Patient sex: M
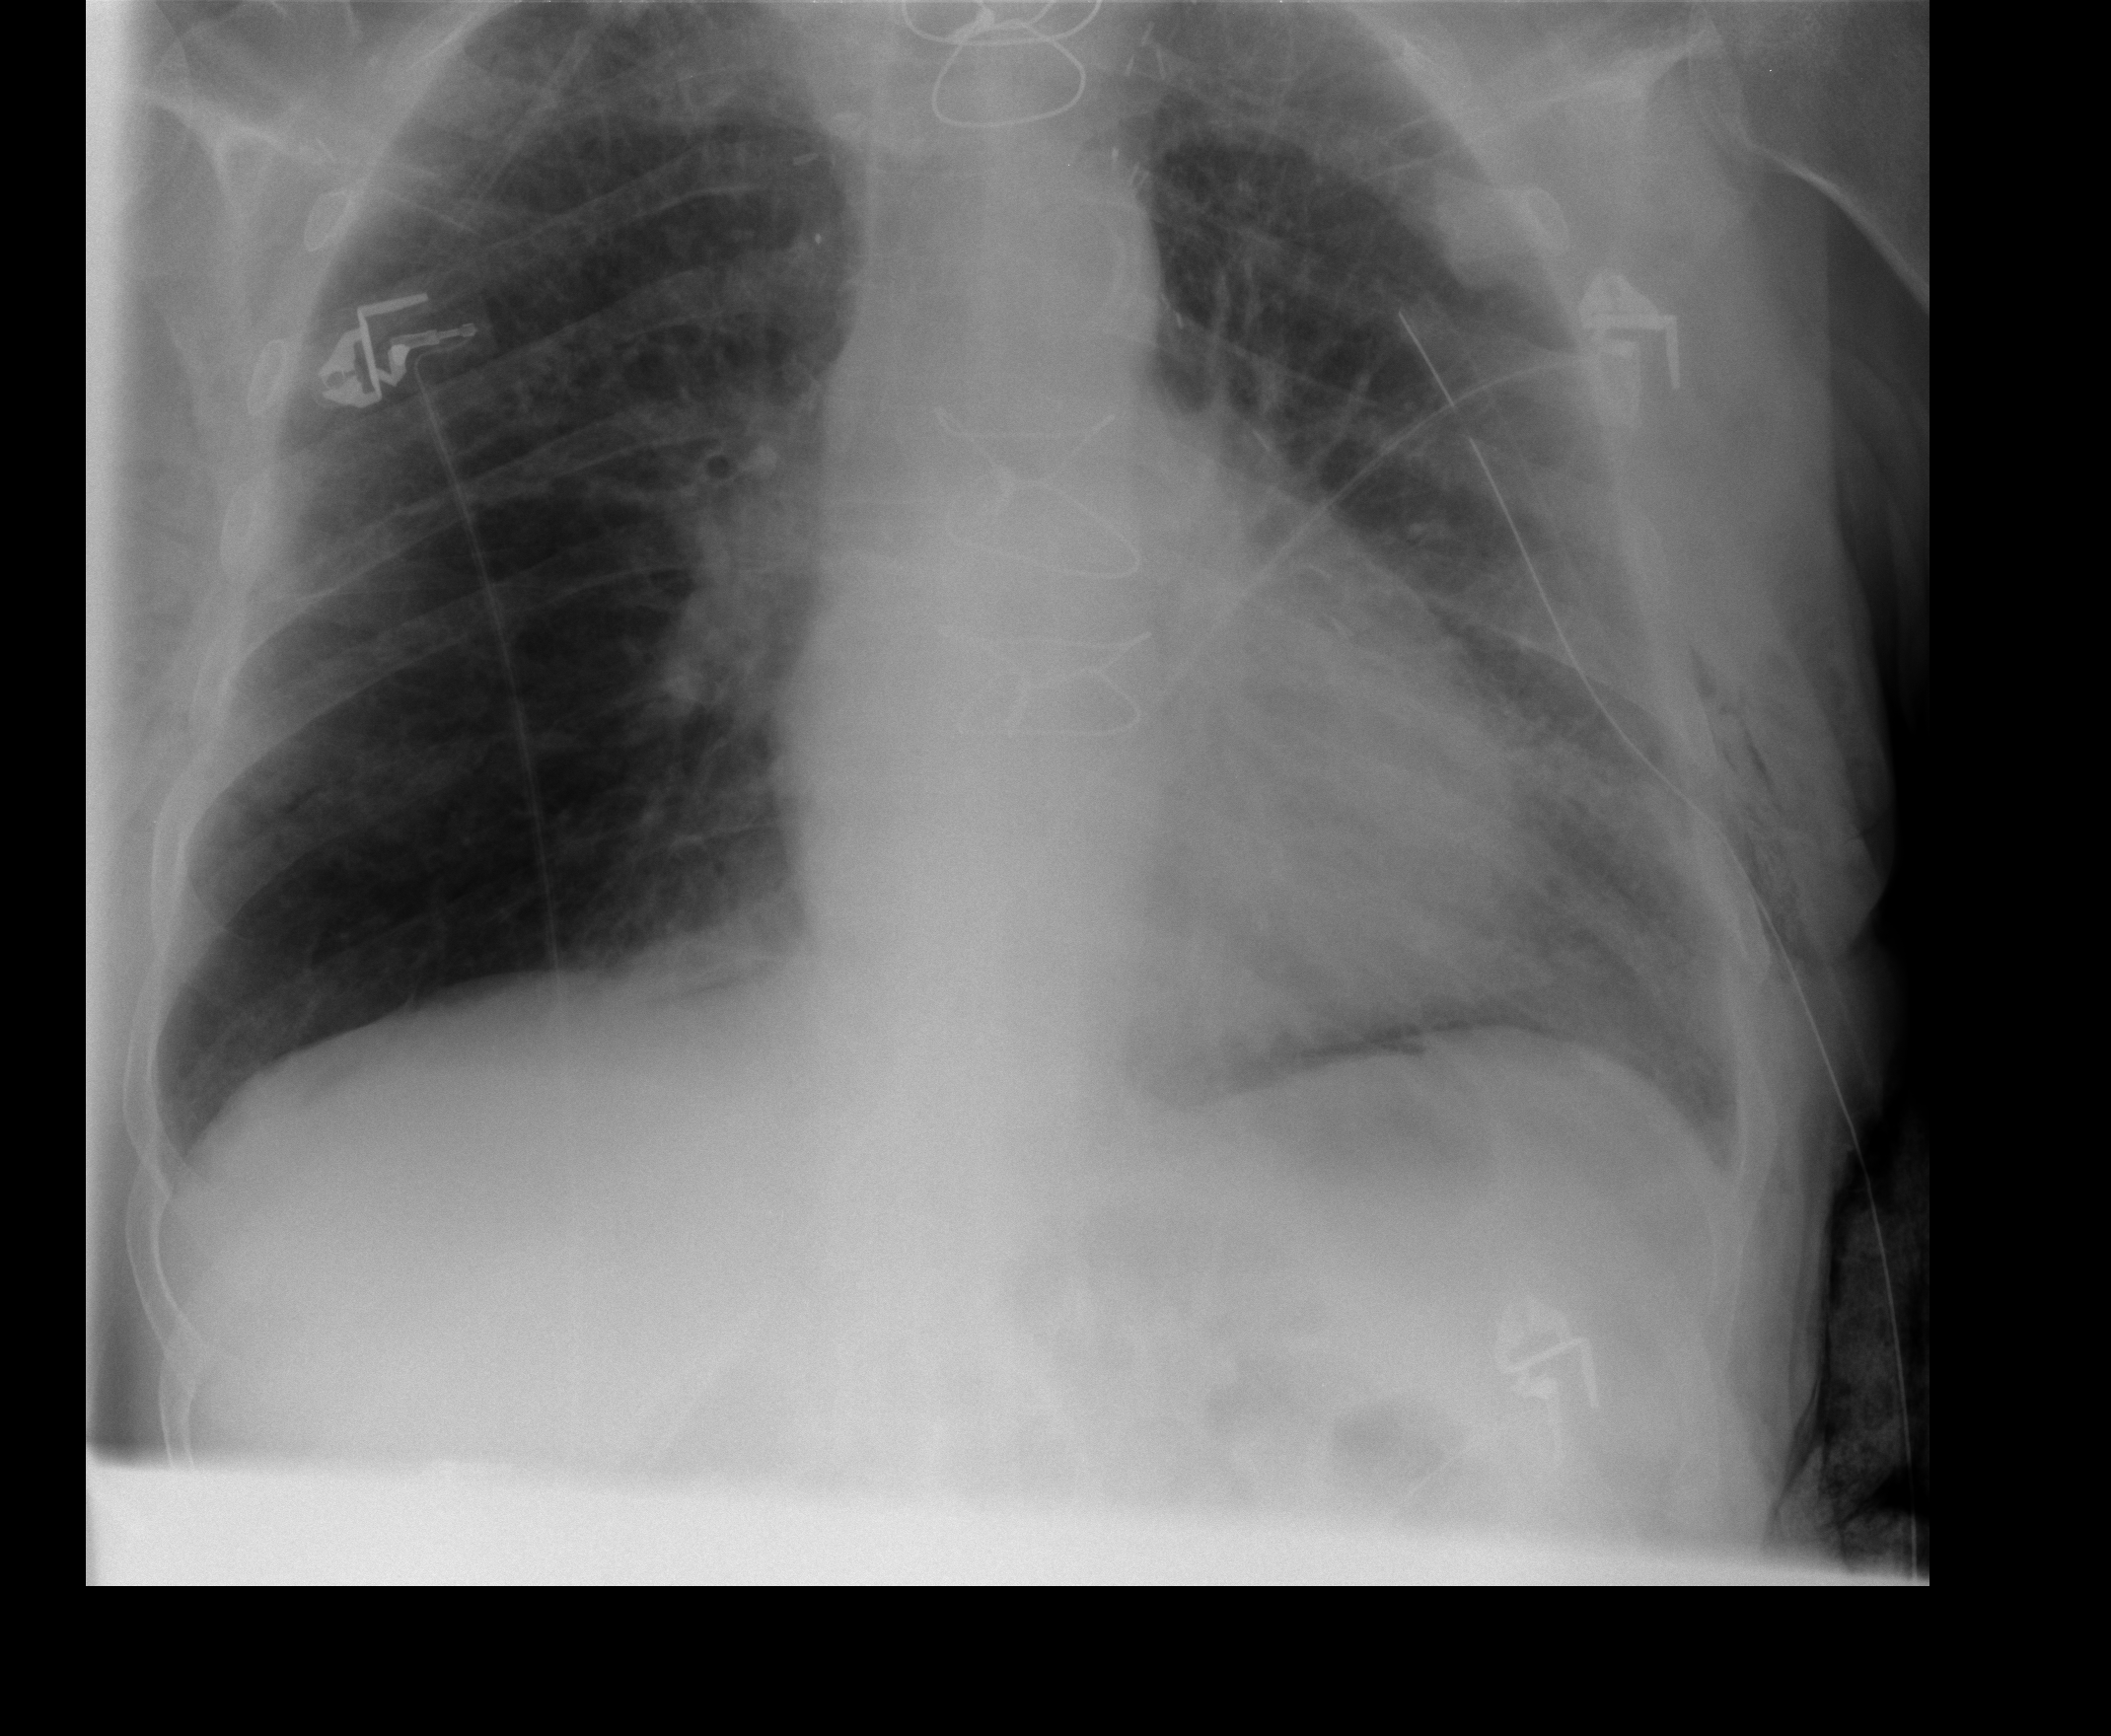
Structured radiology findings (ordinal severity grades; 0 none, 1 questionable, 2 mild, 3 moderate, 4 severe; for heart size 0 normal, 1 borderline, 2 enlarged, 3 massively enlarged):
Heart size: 0
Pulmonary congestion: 0
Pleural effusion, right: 0
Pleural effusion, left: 2
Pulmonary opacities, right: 0
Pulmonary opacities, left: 0
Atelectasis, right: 0
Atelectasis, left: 2